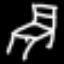
Label: chair